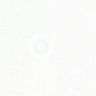
Metastatic tissue present: no